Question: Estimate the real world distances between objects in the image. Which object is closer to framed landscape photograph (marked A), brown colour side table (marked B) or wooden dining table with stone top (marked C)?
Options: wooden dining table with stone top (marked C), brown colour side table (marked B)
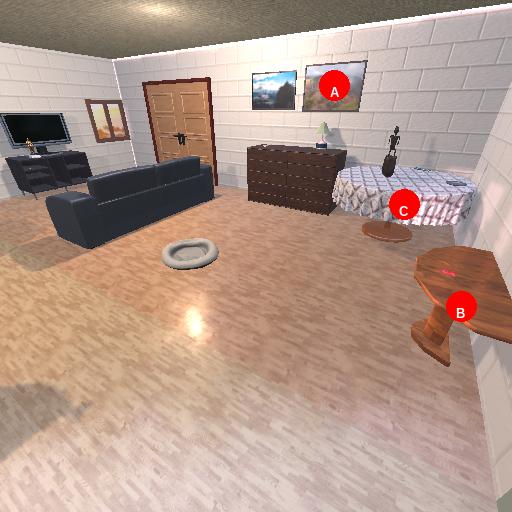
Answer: wooden dining table with stone top (marked C)